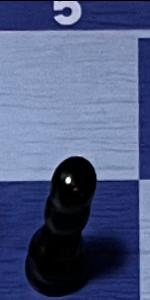
Label: Pawn_Black